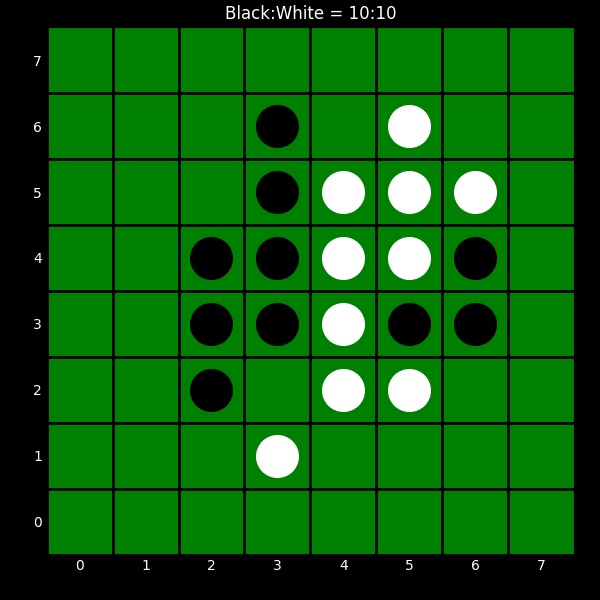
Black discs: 10
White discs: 10